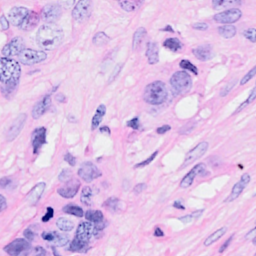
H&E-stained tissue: Breast